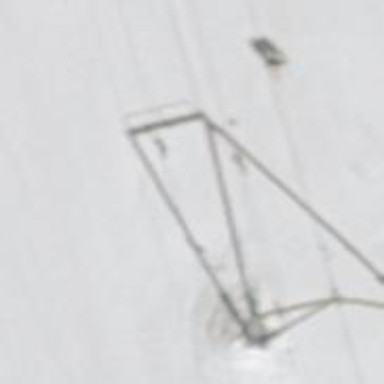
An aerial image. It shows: Pylon for aerialway.